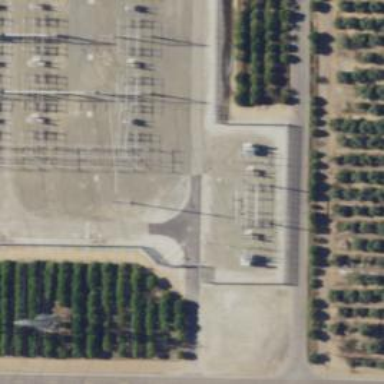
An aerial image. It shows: Switch for power supply.